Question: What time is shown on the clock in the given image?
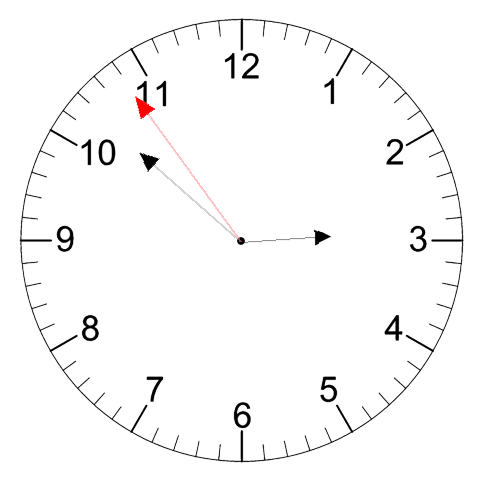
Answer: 02:51:54